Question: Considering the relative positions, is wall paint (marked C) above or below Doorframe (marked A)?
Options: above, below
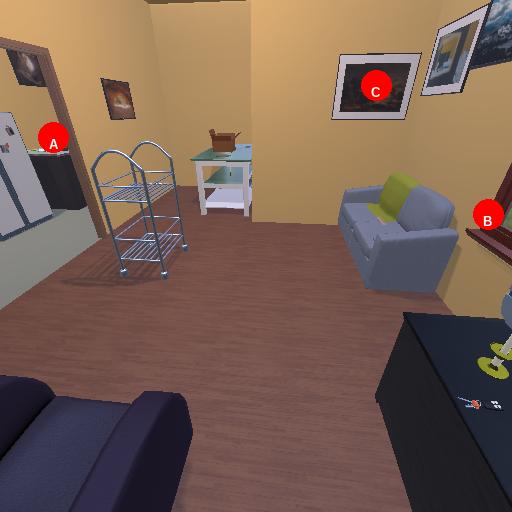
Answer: above